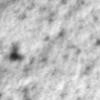
Label: no_change